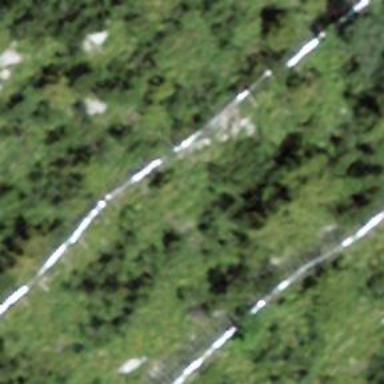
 designed to mitigate snow accumulations in specific area."